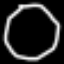
Label: octagon